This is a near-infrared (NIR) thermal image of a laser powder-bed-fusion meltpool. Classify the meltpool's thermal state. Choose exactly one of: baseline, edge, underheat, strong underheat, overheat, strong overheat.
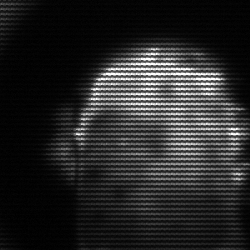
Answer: baseline